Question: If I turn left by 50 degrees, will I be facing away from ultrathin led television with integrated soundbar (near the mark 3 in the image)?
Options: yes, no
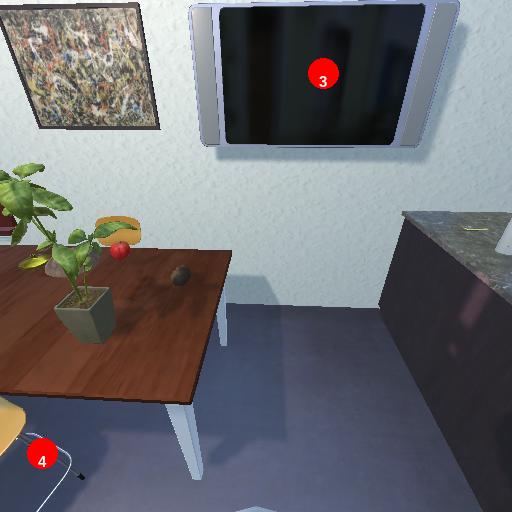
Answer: yes